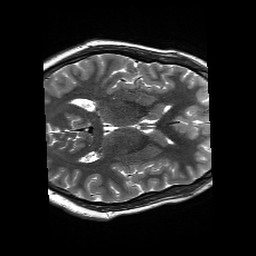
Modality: T2w
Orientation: axial
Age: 21
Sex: male